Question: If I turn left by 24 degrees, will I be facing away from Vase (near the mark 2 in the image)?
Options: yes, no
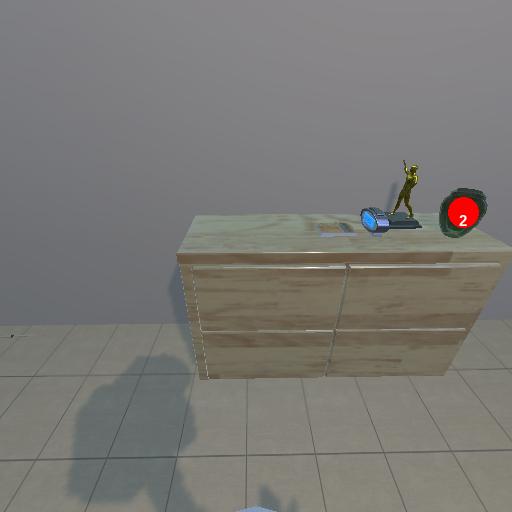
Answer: yes